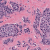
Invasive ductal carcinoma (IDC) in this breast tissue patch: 1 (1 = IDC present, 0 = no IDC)